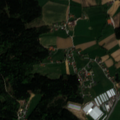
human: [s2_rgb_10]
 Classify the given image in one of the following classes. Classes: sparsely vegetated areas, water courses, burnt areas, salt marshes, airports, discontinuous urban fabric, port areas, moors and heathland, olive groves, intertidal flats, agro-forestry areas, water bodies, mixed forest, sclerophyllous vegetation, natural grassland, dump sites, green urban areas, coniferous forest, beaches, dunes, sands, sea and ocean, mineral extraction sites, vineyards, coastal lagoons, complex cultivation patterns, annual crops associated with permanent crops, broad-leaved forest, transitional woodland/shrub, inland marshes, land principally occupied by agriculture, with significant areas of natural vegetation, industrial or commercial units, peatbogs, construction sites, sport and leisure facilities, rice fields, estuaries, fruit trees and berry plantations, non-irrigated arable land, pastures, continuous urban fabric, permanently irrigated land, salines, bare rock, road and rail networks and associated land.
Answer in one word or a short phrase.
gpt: pastures, complex cultivation patterns, mixed forest